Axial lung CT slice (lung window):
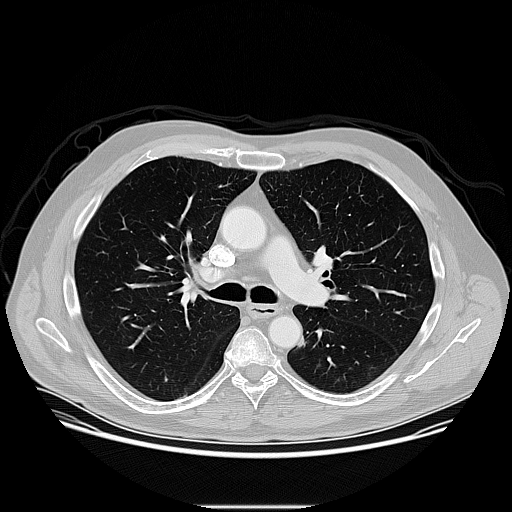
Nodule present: no